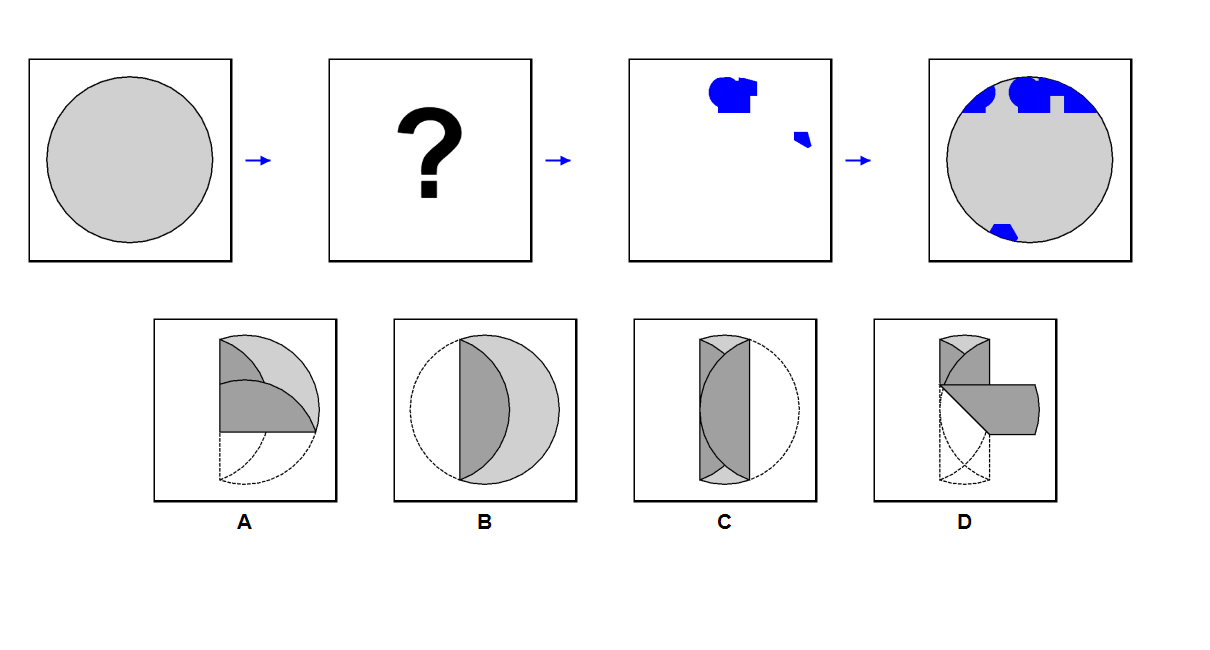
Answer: A